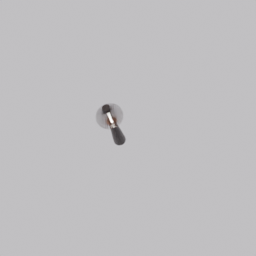
Label: lighting